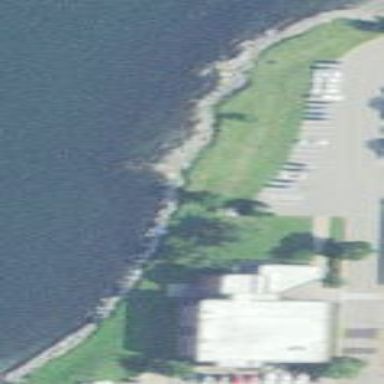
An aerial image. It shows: Breakwater made of rocks.